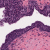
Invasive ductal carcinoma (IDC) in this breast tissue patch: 0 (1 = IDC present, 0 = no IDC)